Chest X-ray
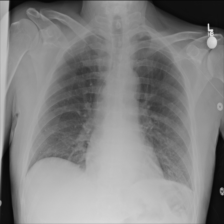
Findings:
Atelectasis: negative
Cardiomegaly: negative
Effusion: negative
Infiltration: negative
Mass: negative
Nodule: negative
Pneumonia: negative
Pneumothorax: negative
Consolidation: negative
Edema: negative
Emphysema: negative
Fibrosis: negative
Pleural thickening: negative
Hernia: negative